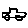
Label: car